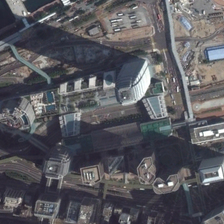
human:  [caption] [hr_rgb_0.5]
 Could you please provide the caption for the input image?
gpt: many buildings are in a commercial area .

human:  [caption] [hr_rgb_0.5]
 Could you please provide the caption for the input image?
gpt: many buildings are in a commercial area .

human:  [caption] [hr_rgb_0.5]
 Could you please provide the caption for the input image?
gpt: many buildings are in a commercial area .

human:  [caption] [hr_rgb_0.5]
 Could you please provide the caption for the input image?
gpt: many buildings are in a commercial area .

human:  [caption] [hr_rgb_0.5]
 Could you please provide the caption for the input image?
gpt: many buildings are in a commercial area .